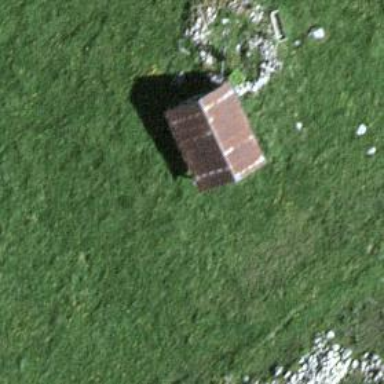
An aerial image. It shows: Shelter.